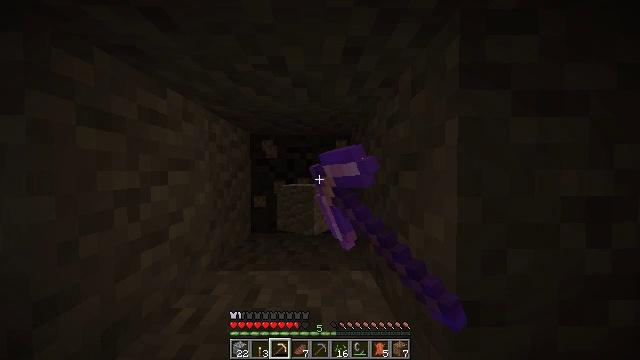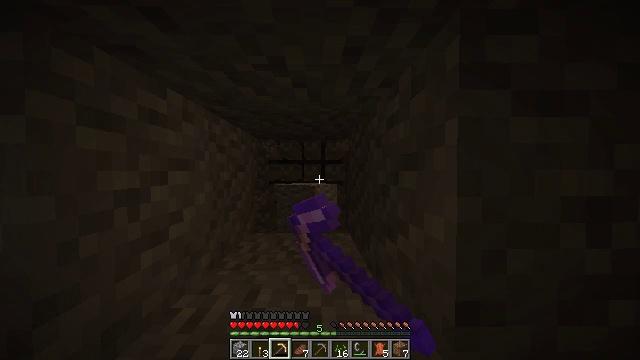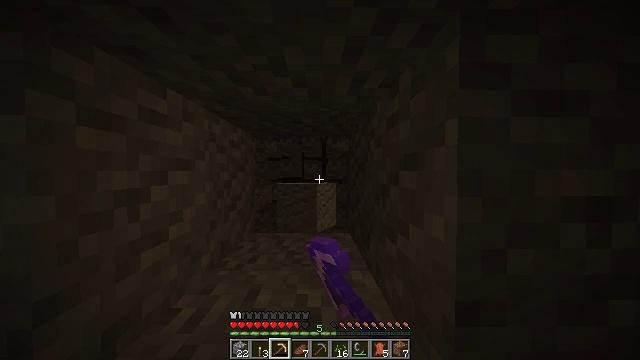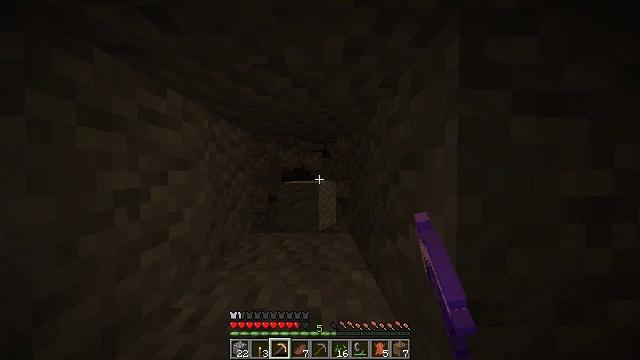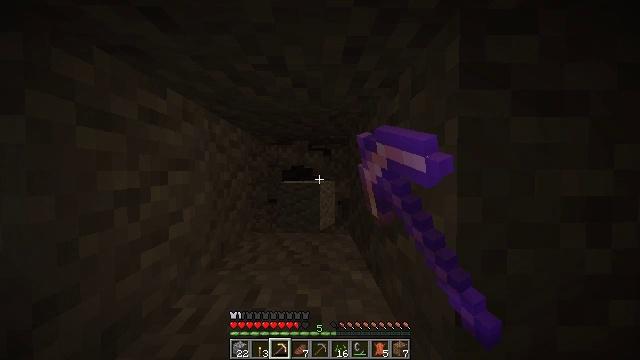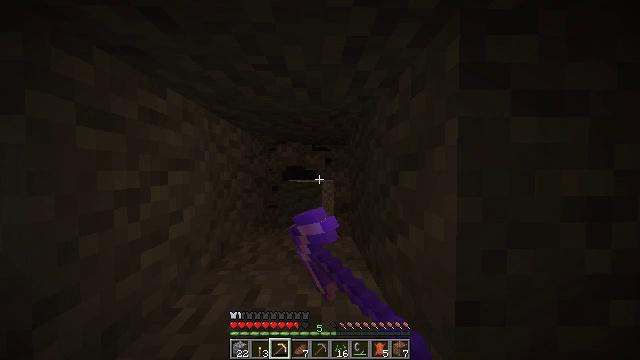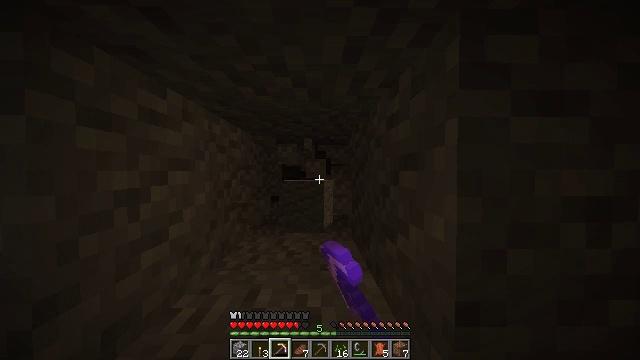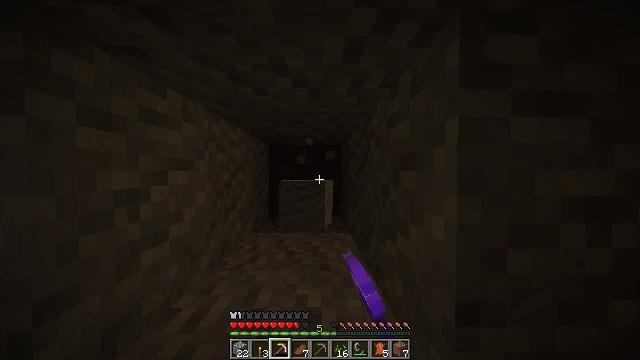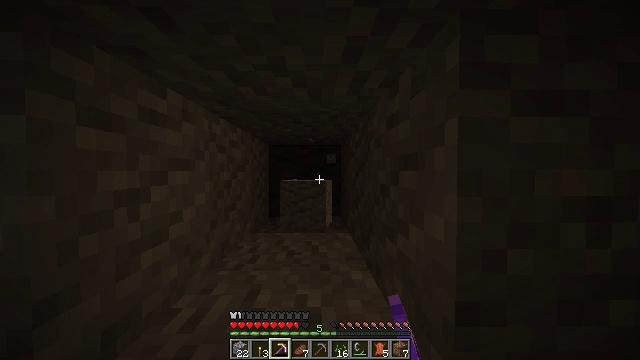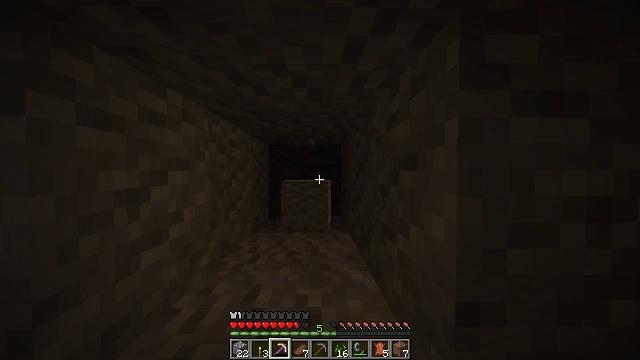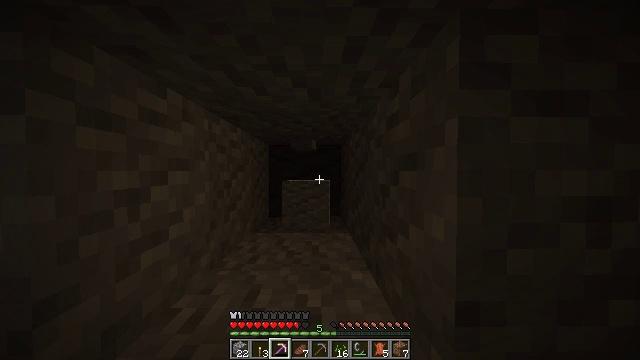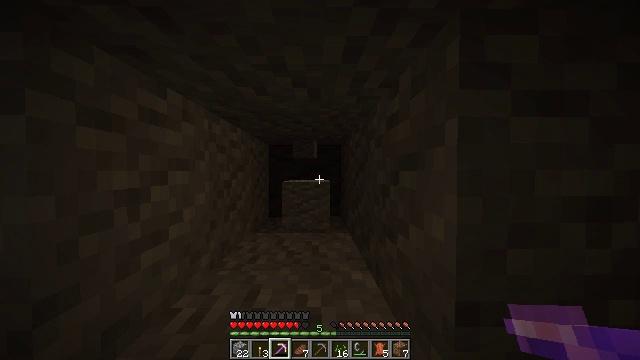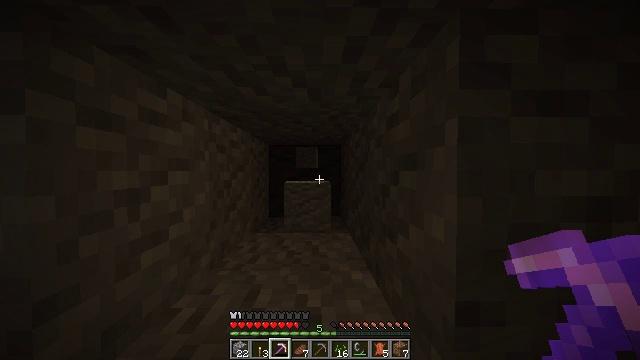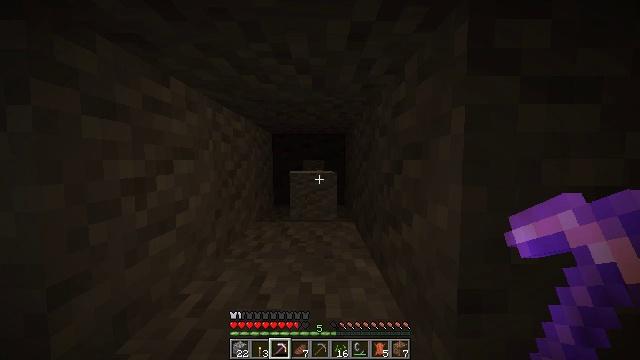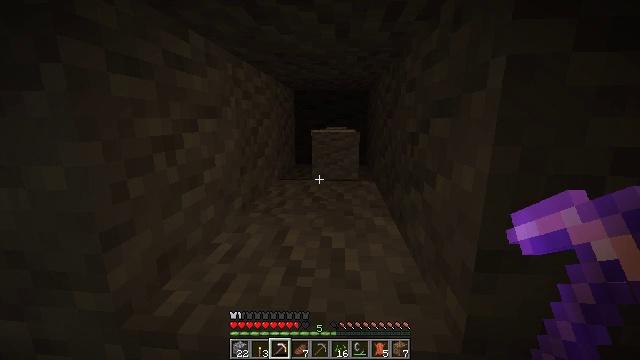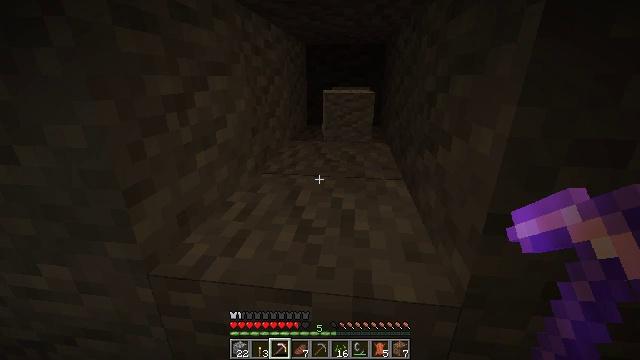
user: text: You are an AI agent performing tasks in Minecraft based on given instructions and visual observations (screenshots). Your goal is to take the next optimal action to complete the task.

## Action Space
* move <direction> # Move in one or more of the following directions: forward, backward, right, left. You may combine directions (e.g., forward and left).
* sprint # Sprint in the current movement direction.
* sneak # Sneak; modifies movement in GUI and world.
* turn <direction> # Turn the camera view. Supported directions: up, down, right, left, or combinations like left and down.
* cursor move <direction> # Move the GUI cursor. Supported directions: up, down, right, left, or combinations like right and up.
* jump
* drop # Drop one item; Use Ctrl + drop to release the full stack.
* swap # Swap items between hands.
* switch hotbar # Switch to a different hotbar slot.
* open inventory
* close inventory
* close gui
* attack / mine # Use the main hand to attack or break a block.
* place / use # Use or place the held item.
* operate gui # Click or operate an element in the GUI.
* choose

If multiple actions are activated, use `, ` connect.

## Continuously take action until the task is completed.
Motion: motion action
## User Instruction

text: Extract andesite from a cave or mountain.
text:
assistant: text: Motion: attack / mine
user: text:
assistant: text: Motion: attack / mine
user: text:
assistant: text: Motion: attack / mine
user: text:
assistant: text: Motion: no_op
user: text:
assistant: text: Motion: no_op
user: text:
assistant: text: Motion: no_op
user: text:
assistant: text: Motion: no_op
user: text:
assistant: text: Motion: no_op
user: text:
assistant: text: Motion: no_op
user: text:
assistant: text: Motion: no_op
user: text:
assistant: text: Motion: no_op
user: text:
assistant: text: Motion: no_op
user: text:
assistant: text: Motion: turn down
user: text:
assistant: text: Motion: turn left and down
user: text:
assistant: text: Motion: turn left and down
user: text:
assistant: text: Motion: turn left and down
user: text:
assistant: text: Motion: turn down
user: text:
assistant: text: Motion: no_op
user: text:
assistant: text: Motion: attack / mine
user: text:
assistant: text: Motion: attack / mine
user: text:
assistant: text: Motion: attack / mine
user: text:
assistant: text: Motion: attack / mine
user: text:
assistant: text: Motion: attack / mine
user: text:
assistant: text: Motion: attack / mine
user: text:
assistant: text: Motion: attack / mine
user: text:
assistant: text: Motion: attack / mine
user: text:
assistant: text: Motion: attack / mine
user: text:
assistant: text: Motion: turn right, attack / mine
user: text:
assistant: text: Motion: turn right and up, attack / mine
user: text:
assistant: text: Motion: turn right and up, attack / mine